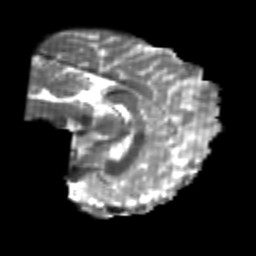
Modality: T2w
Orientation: sagittal
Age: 25
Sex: female
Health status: healthy
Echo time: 0.074 s